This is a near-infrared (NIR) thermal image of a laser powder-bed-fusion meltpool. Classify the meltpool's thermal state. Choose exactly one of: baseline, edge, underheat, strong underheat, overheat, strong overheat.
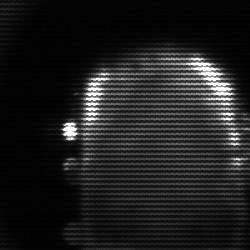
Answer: baseline